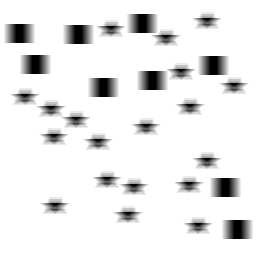
Squares: 9
Triangles: 0
Stars: 19
Total shapes: 28